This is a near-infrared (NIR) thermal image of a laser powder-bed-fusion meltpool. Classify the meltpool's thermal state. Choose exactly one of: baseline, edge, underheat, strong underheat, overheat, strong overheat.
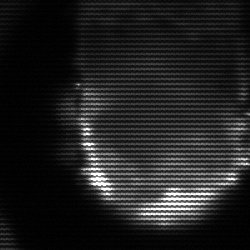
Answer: baseline